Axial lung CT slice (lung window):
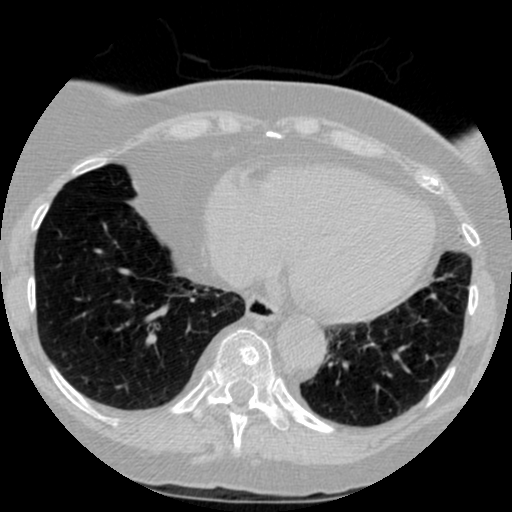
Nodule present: no